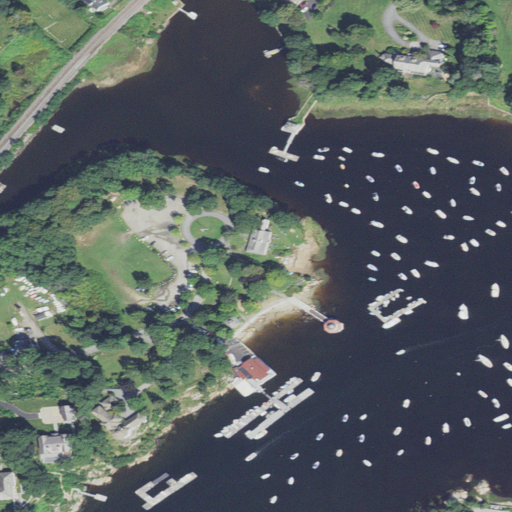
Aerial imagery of cape in Massachusetts named Tucks Point containing open water, herbaceous wetlands, evergreen forest, barren land, medium intensity development, grassland, open development, mixed forest, woody wetlands, pasture, low intensity development, and high intensity development